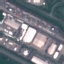
Land use / land cover: Industrial